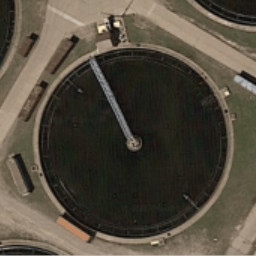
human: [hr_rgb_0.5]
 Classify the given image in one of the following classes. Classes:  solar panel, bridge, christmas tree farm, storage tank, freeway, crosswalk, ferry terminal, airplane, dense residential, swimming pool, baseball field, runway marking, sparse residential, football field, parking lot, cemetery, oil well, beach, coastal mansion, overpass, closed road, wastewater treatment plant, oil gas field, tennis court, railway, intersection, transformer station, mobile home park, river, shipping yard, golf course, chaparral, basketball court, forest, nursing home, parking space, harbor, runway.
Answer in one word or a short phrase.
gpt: wastewater treatment plant